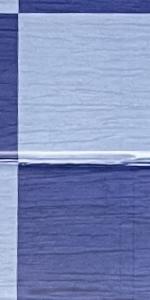
Label: Empty